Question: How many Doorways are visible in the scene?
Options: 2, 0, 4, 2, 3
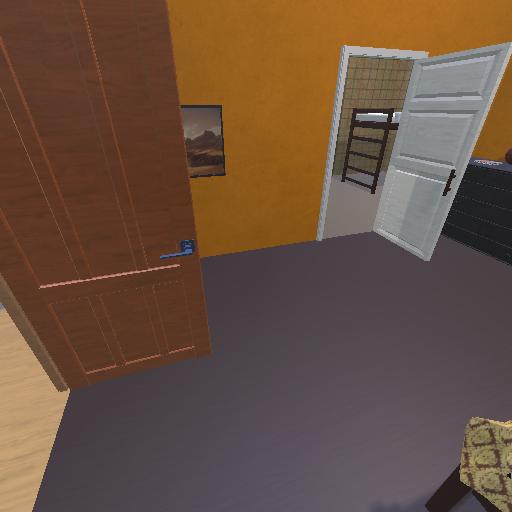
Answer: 2